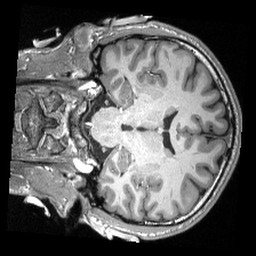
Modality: T1w
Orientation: coronal
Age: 29
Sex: male
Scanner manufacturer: siemens
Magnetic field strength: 3 T
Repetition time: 2.3 s
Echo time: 0.00308 s